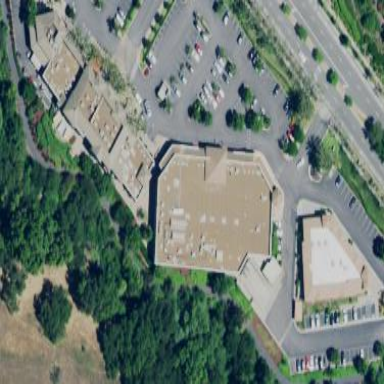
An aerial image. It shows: Retail building.